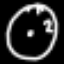
Label: clock